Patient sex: F
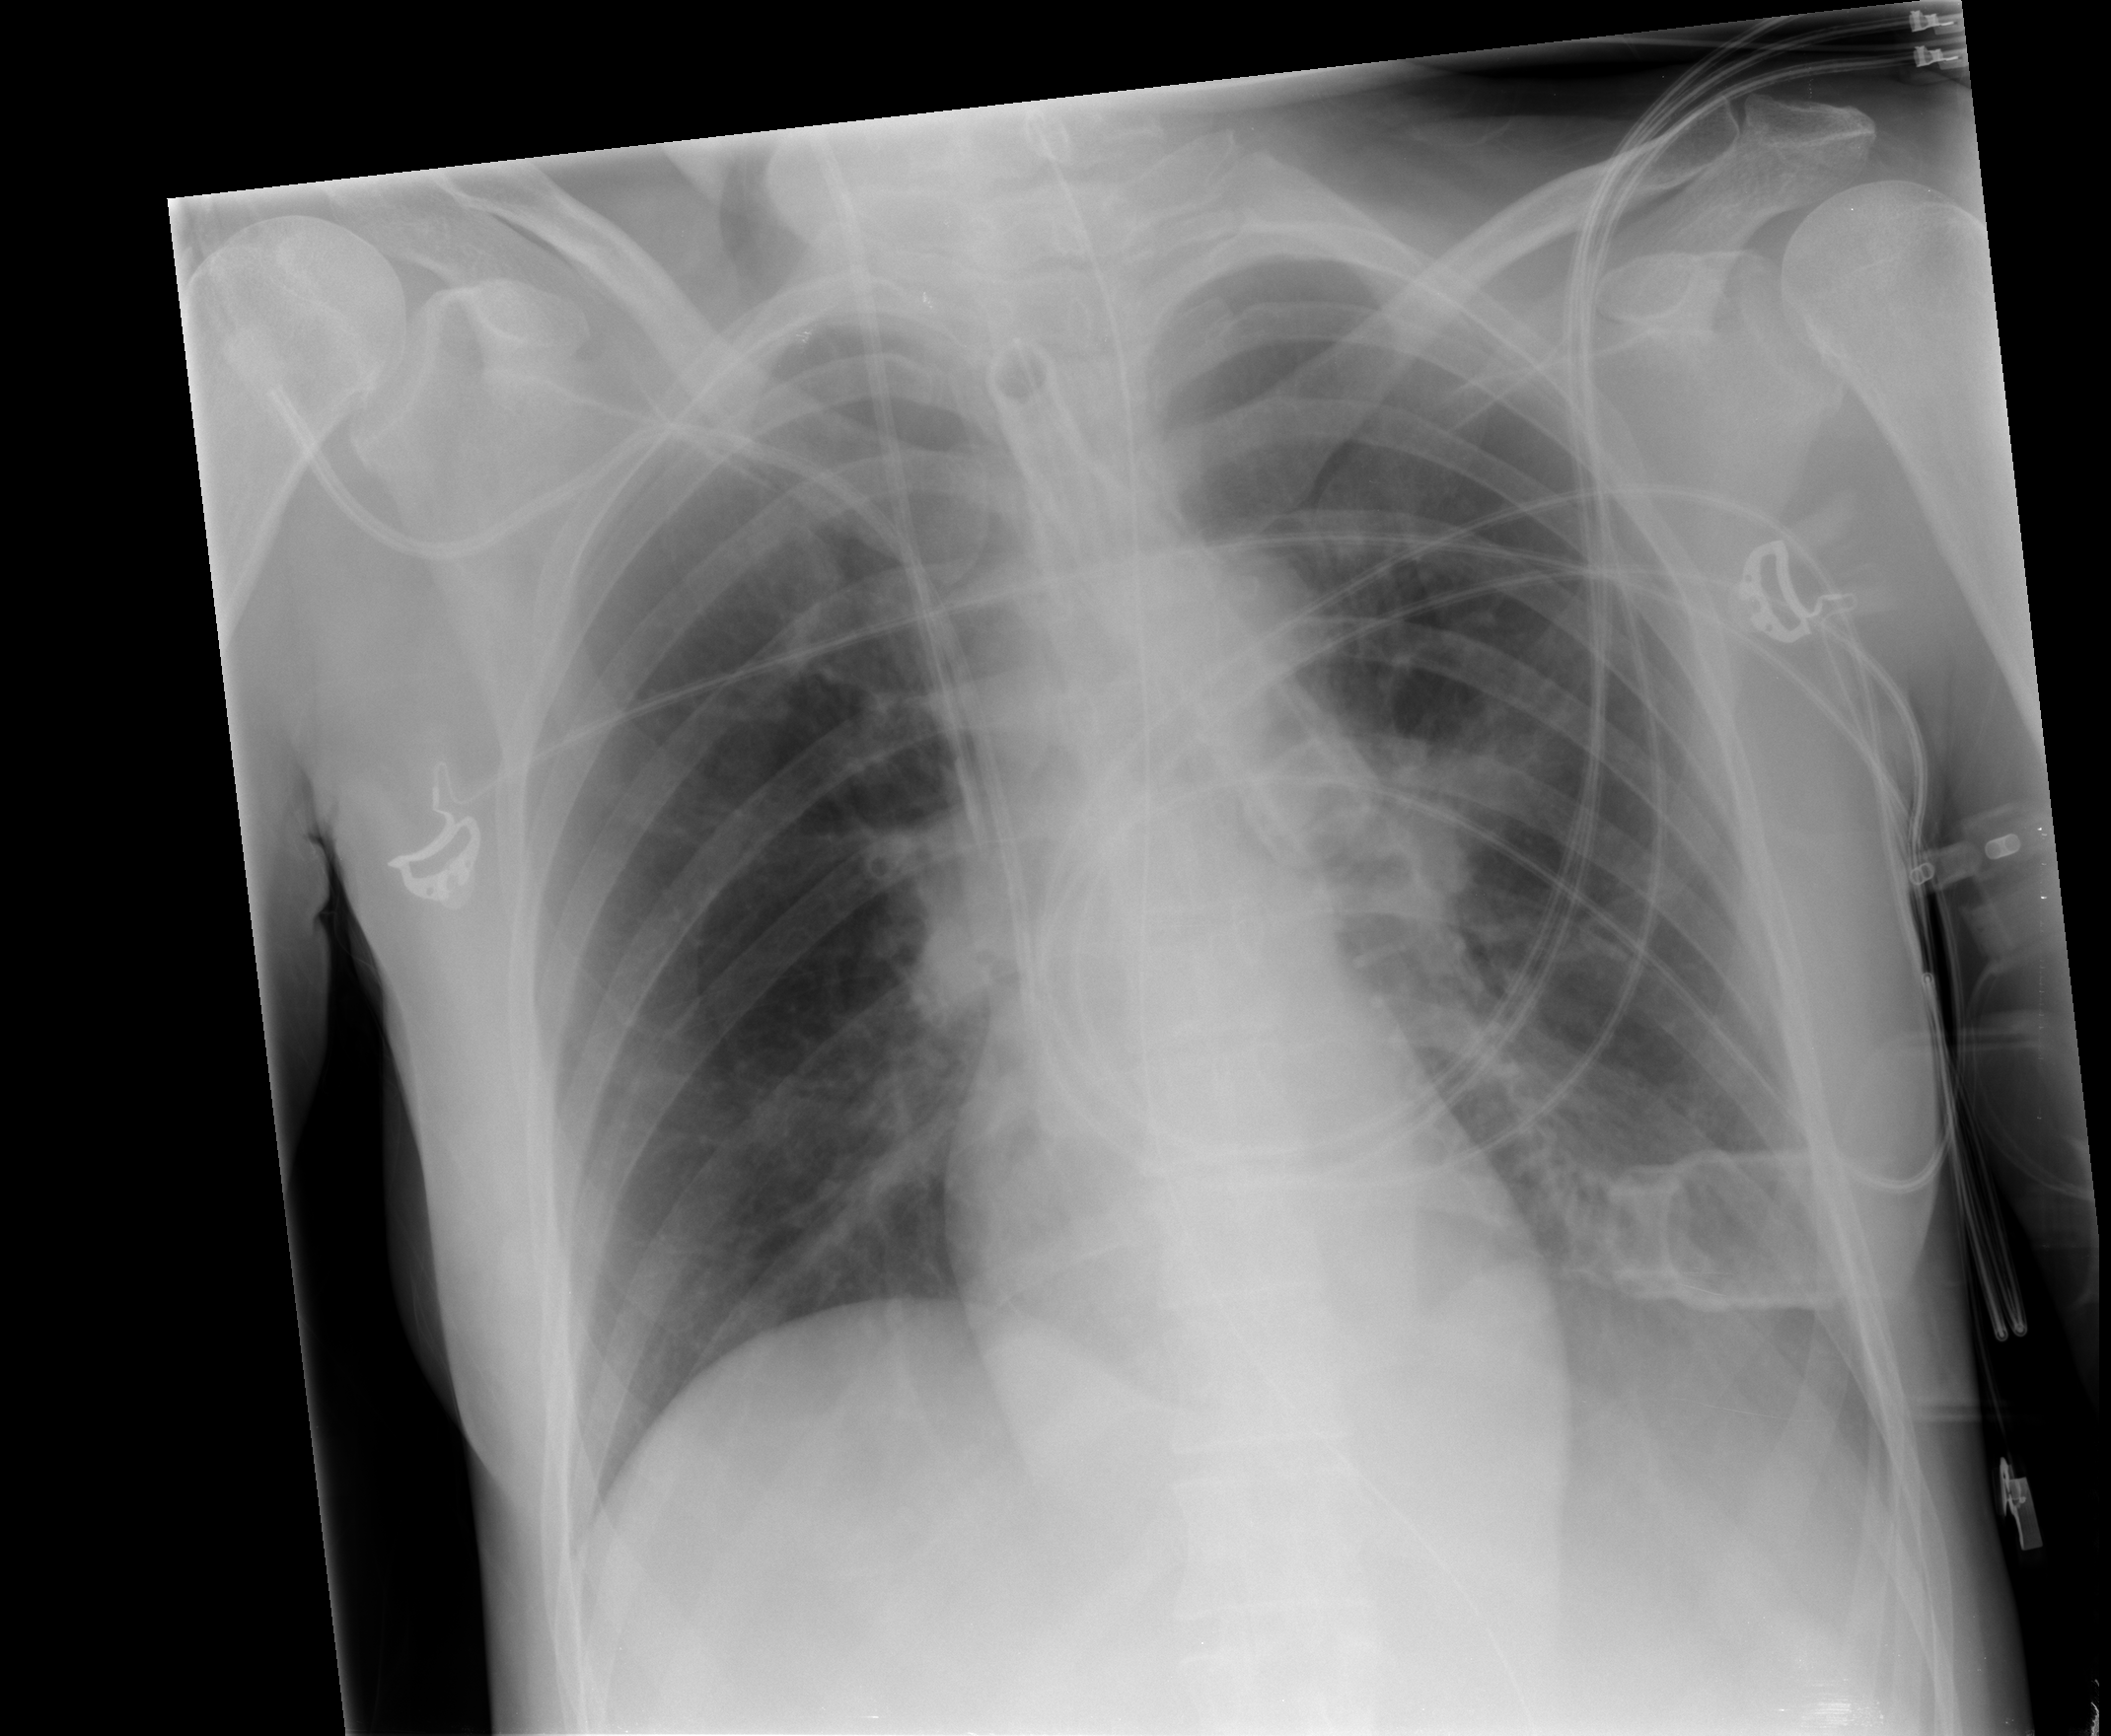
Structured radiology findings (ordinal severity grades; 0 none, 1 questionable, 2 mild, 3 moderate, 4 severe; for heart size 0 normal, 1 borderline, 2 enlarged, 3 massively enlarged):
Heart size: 0
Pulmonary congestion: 0
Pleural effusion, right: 0
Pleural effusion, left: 1
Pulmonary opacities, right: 0
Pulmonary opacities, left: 0
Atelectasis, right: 0
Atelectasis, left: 0